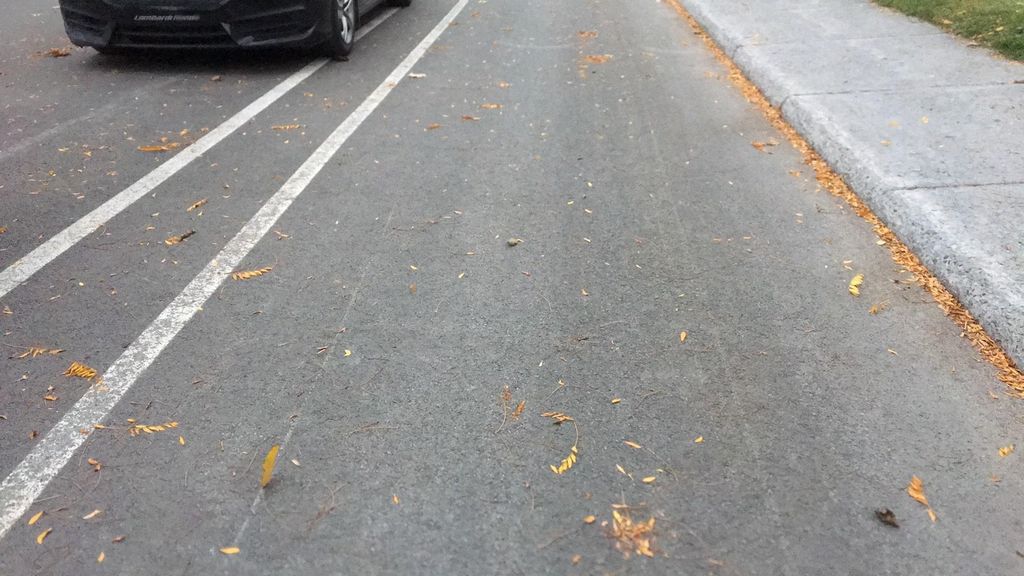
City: montreal